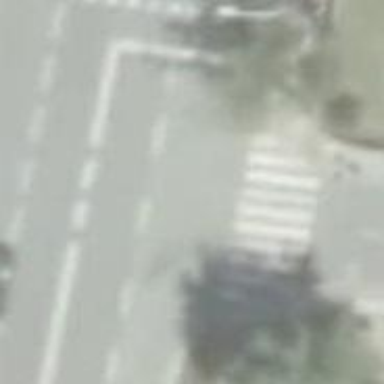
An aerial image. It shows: Crossing for cyclists.